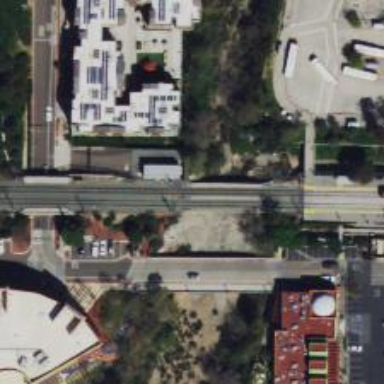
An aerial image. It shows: Light rail bridge with electrified contact line.